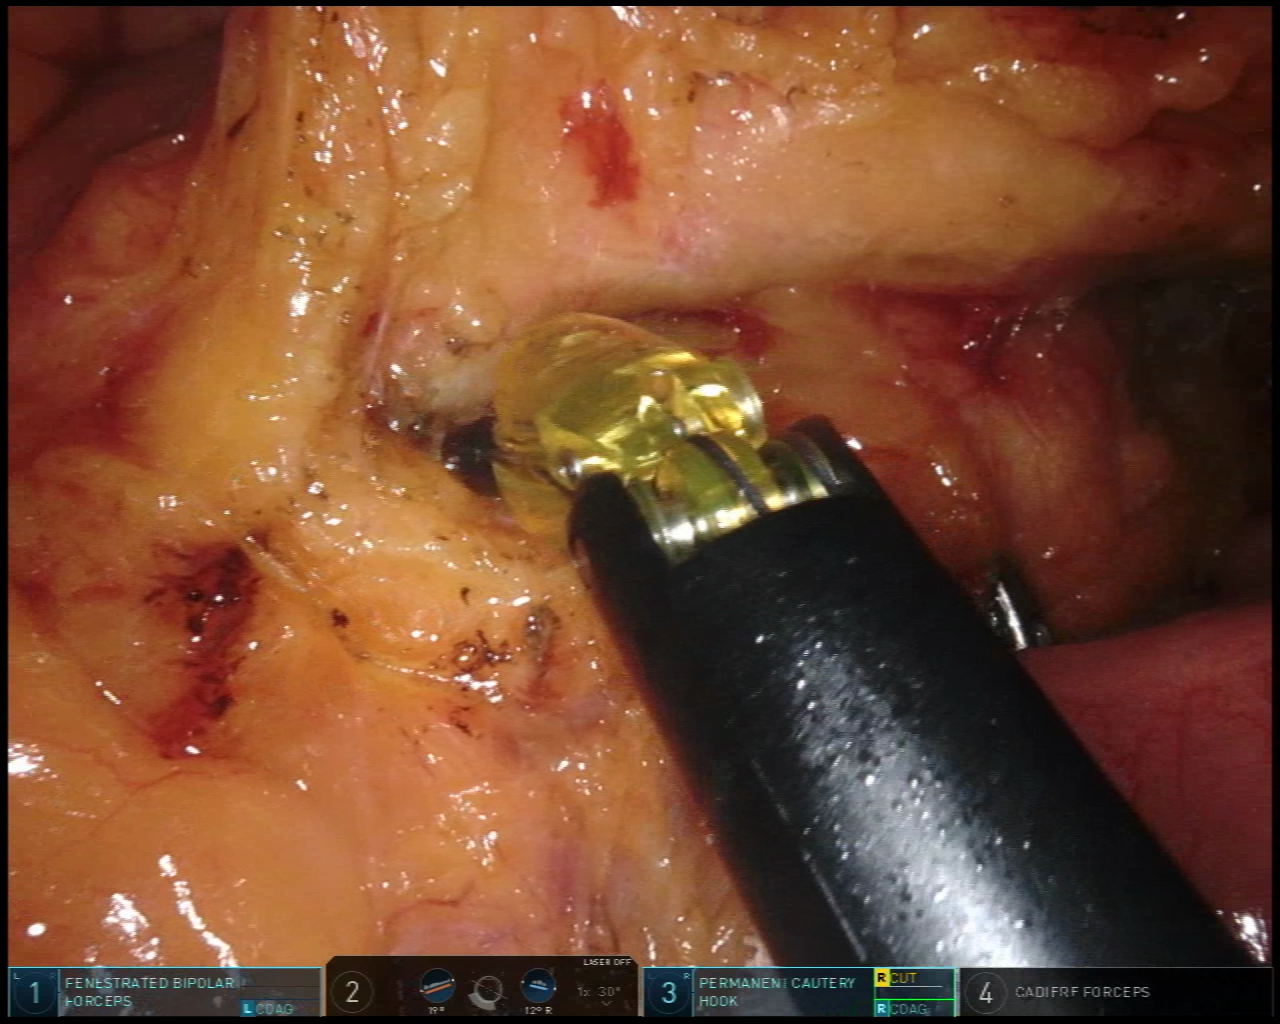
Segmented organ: inferior_mesenteric_artery
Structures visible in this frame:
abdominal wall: no
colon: no
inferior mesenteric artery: yes
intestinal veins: no
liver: no
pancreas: no
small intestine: yes
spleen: no
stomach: no
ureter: no
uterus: no
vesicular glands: no